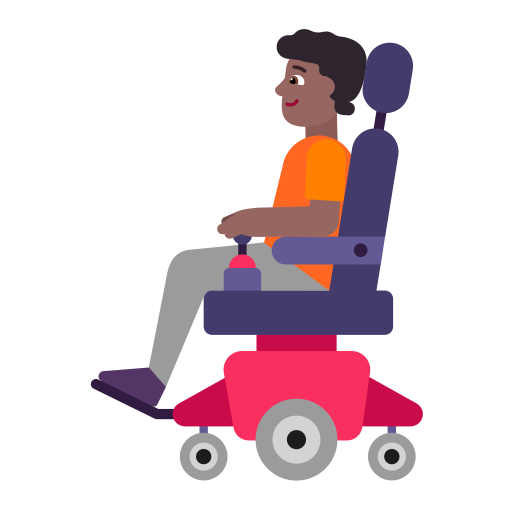
person in motorized wheelchair flat  dark